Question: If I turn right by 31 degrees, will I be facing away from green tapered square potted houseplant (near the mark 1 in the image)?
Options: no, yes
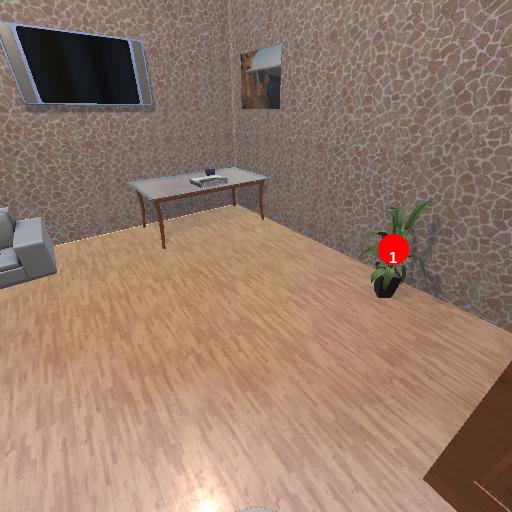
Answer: no